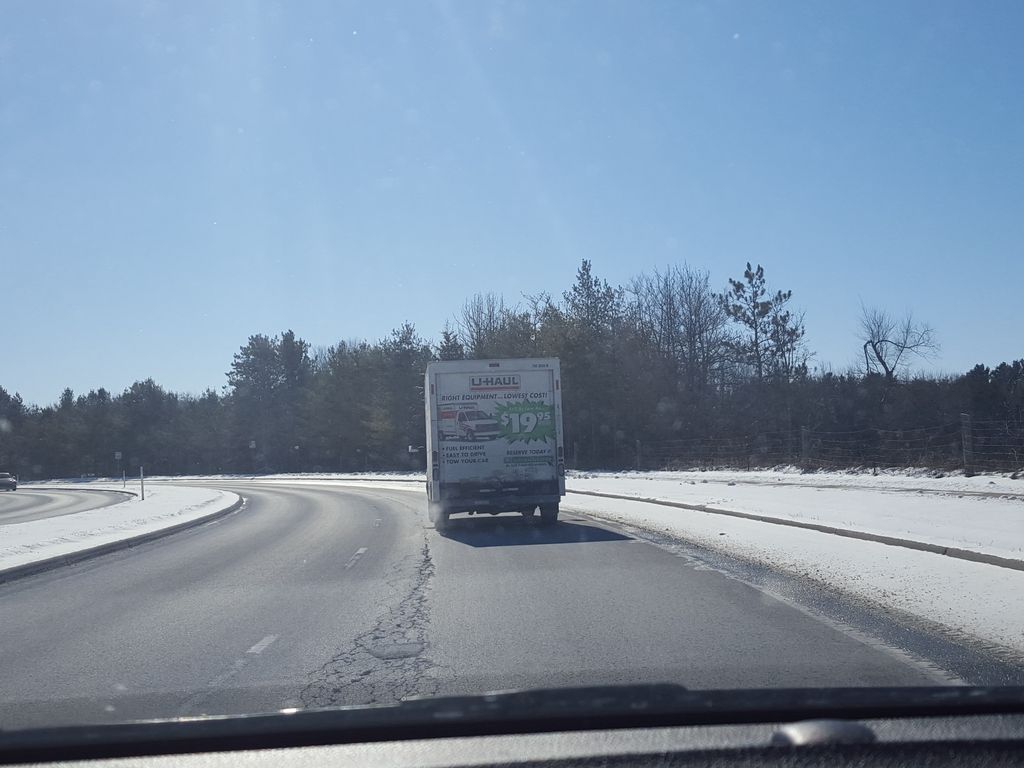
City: kitchener-waterloo